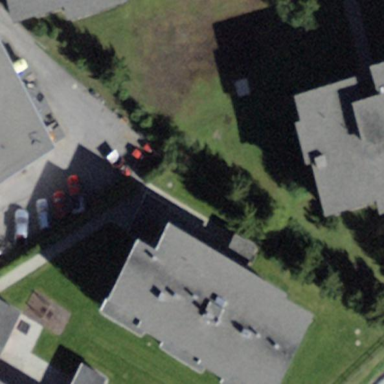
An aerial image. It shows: Flat-roofed building.